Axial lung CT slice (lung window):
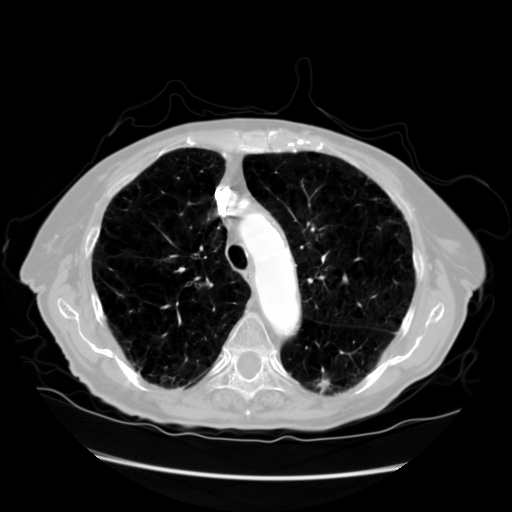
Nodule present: yes
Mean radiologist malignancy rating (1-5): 4.25